Question: i am clueless why my app is getting on clicking the . i have just implemented a g+ sign in button that on clicking calls method. but the app doesnt force close if i comment the method .actually if connection fails method should be called,but force closed.
I have put the error messages as image at the bottom........
'''
package com.playservices.murali.playservices;
import android.support.v7.app.ActionBarActivity;
import android.os.Bundle;
import android.util.Log;
import android.view.Menu;
import android.view.MenuItem;
import android.view.View;
import com.google.android.gms.common.ConnectionResult;
import com.google.android.gms.common.api.GoogleApiClient;
import com.google.android.gms.games.Games;
import com.google.android.gms.plus.Plus;
import com.google.example.games.basegameutils.BaseGameUtils;
public class MainActivity extends ActionBarActivity implements
View.OnClickListener,
GoogleApiClient.ConnectionCallbacks,
GoogleApiClient.OnConnectionFailedListener {
private static final String TAG = "asdf";
private GoogleApiClient mGoogleApiClient;
private boolean mResolvingConnectionFailure = false;
private boolean mAutoStartSignInFlow = true;
private boolean mSignInClicked = false;
private static int RC_SIGN_IN = 9001;
@Override
protected void onCreate(Bundle savedInstanceState) {
super.onCreate(savedInstanceState);
setContentView(R.layout.activity_main);
findViewById(R.id.sign_in_button).setOnClickListener(this);
findViewById(R.id.sign_out_button).setOnClickListener(this);
mGoogleApiClient = new GoogleApiClient.Builder(this)
.addConnectionCallbacks(this)
.addOnConnectionFailedListener(this)
.addApi(Plus.API).addScope(Plus.SCOPE_PLUS_LOGIN)
.addApi(Games.API).addScope(Games.SCOPE_GAMES)
.build();
}
@Override
protected void onStart()
{
}
@Override
protected void onStop()
{
}
@Override
public void onConnected(Bundle bundle) {
}
@Override
public void onConnectionSuspended(int i) {
}
@Override
public void onConnectionFailed(ConnectionResult connectionResult) {
}
@Override
public void onClick(View view) {
if (view.getId() == R.id.sign_in_button) {
// start the asynchronous sign in flow
mSignInClicked = true;
mGoogleApiClient.connect();
}
else if (view.getId() == R.id.sign_out_button) {
// sign out.
mSignInClicked = false;
Games.signOut(mGoogleApiClient);
// show sign-in button, hide the sign-out button
findViewById(R.id.sign_in_button).setVisibility(View.VISIBLE);
findViewById(R.id.sign_out_button).setVisibility(View.GONE);
}
}
}
'''

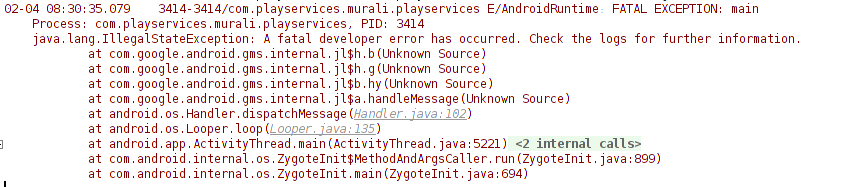
Answer: Try porting my code into yours <URL> you hav pretty much left out some stuff!